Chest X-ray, PA view. Patient: 67 years old, sex M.
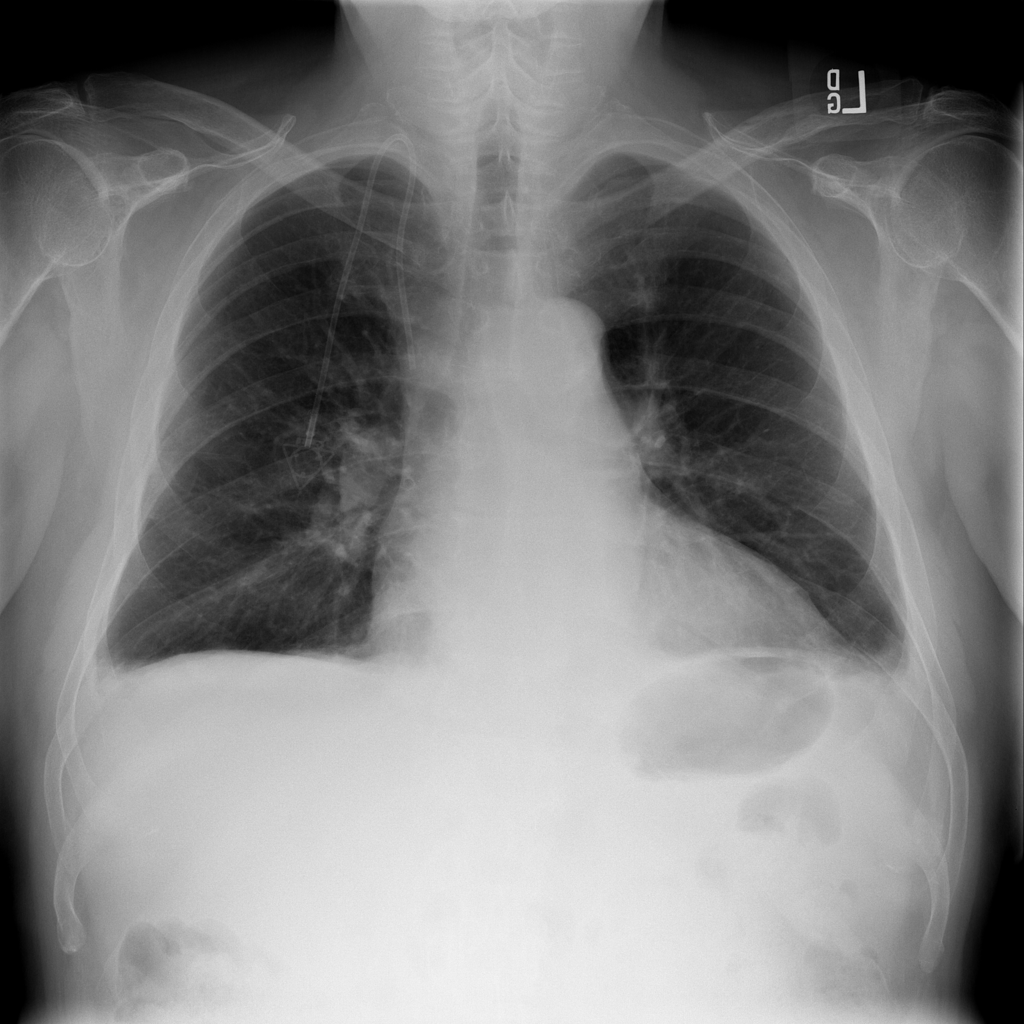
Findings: No Finding